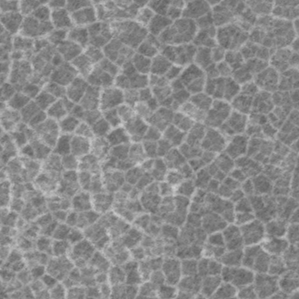
Label: frost